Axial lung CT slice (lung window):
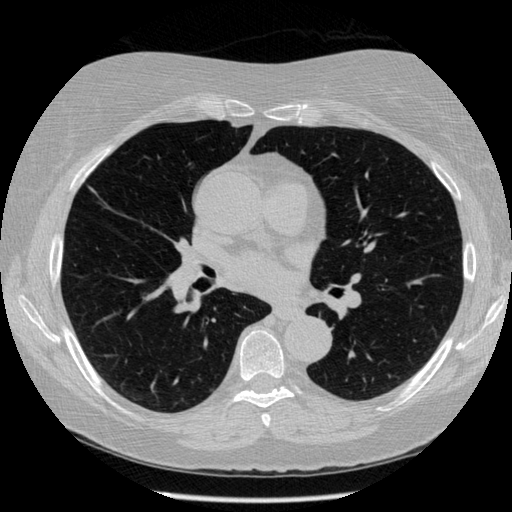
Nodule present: no